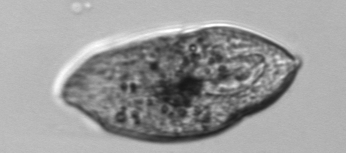
Label: Gyrodinium